Field crop: tomato
Growth stage: 1
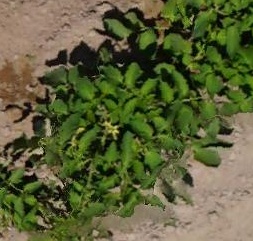
Species: tomato